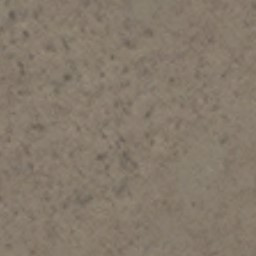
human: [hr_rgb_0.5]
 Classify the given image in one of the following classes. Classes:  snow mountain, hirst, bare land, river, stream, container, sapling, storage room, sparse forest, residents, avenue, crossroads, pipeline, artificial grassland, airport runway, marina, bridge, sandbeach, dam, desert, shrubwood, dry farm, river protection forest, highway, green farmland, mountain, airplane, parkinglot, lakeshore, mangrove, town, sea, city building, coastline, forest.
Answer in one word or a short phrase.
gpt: bare land